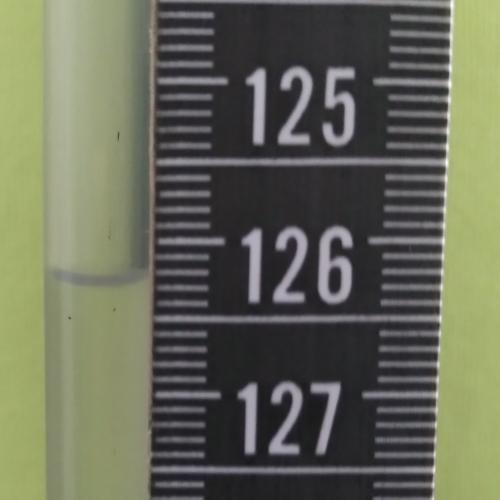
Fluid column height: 126.2 cm